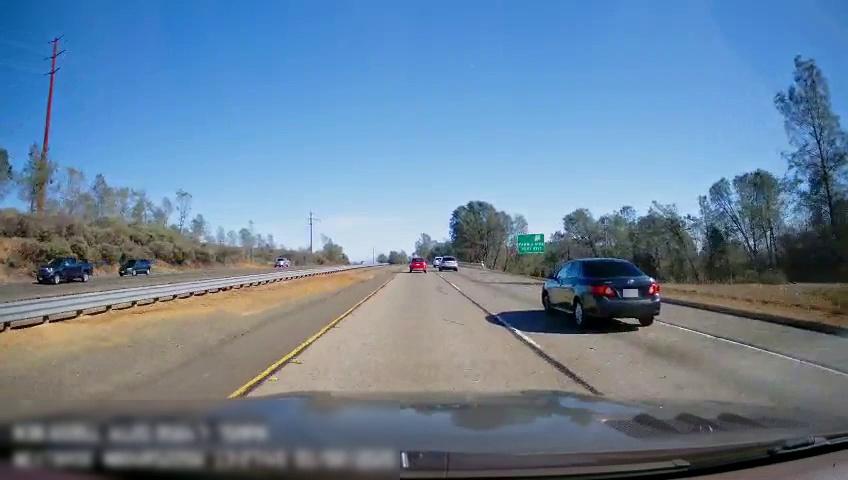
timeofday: Day
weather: Sunny
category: Drivable Space
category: Drivable Space
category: Vehicles | SUV
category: Vehicles | SUV
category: Vehicles | SUV
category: Vehicles | Truck
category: Vehicles | Truck
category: Vehicles | SUV
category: Vehicles | Truck
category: Lanes | Current Lane
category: Lanes | Current Lane
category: Lanes | Alternate Lane
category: Traffic | Signs